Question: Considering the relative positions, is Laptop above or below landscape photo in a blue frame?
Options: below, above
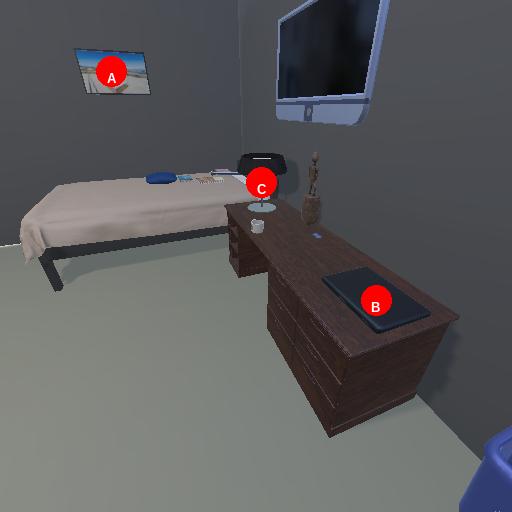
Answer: below